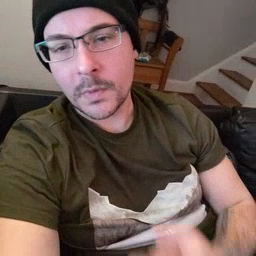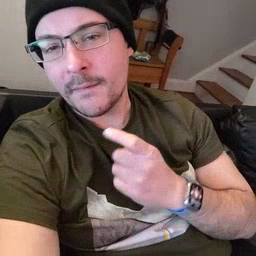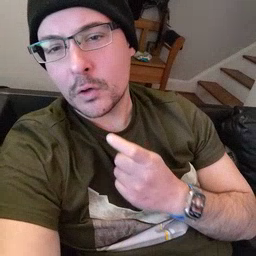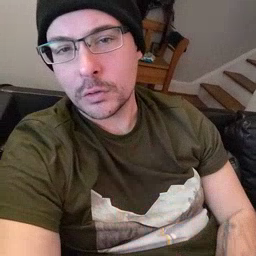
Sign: finger